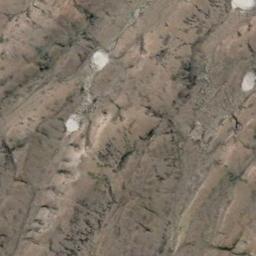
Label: desert